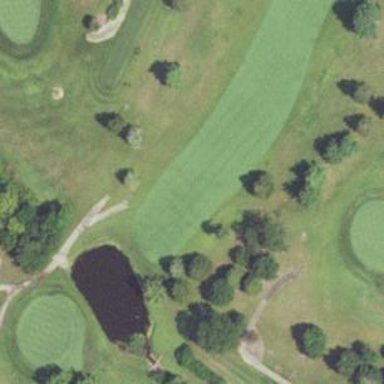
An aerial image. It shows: View of golf hole.